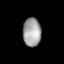
Tissue: lung
Cell type: Endothelial cells
Senescence score: 0.5737
Nuclear area (px): 509
Mean DAPI intensity: 160.477